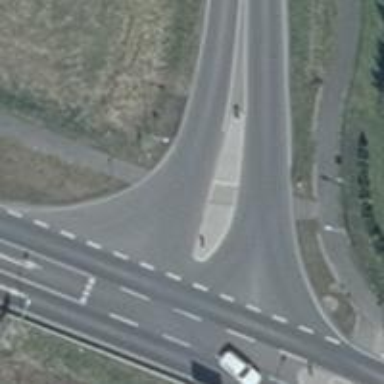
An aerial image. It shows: Primary road with asphalt surface.